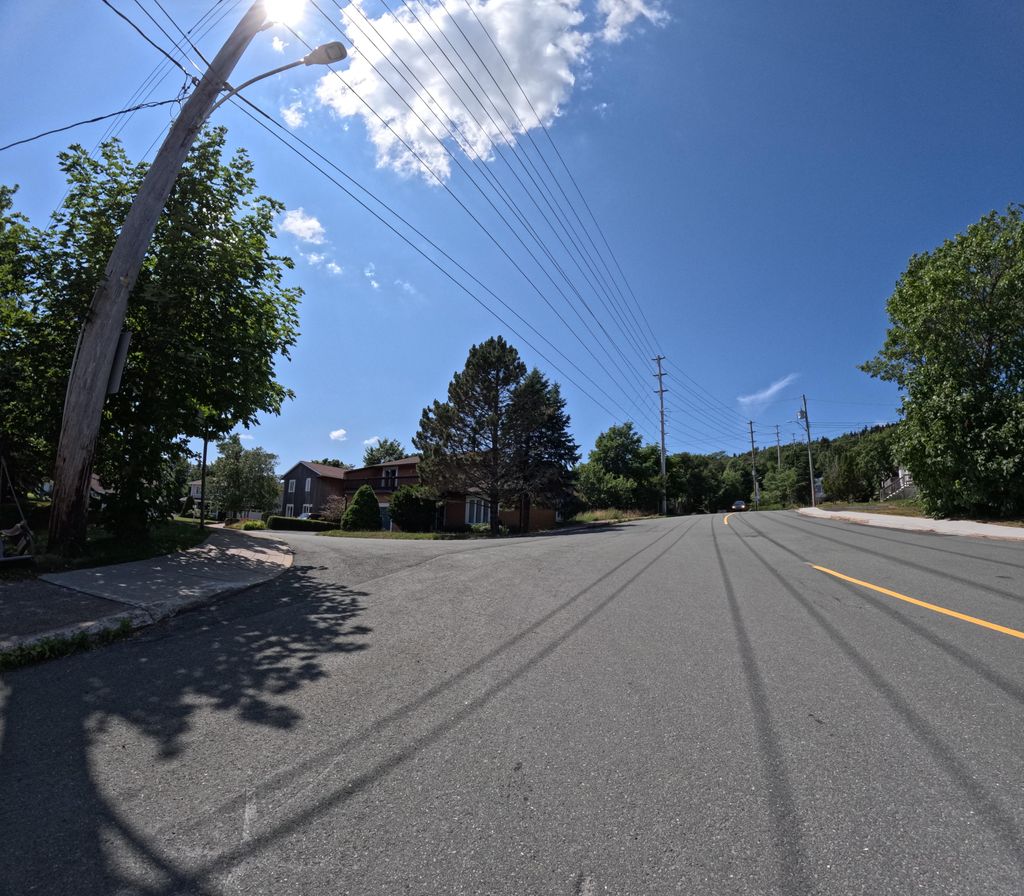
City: st_johns